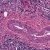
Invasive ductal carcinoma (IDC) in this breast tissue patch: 1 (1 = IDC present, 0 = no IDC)